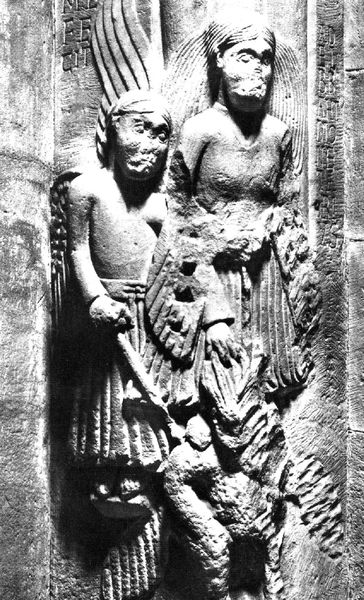
Titel: Dom St. Peter und Paul in Worms
Standort: Worms, Dom (EU - D - RP)
Schlagwörter: flügel, nackt, menschen, männer, bärte, wand, federn, kleidung, sockel, stein, engel, kopfbedeckung, relief, schrift, zwei, detail, oberkörper, barfuss, schild, schwert, skulpturen, sandstein, fresko, turban, islam, bruch, verwittert, nahöstlich